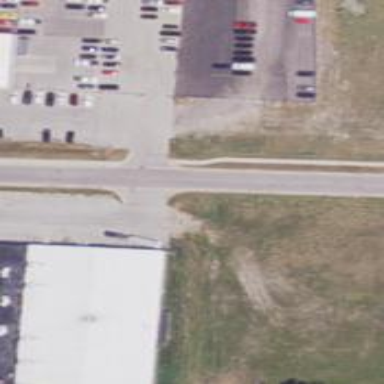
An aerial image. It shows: Building that houses bowling alley.